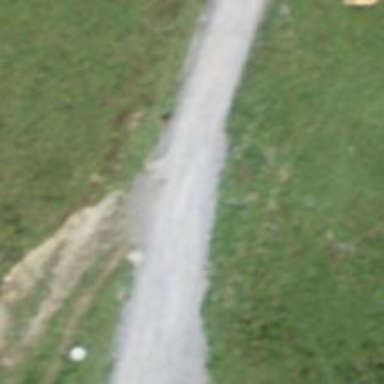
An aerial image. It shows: Gravel track with grade2 quality.